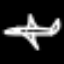
Label: airplane